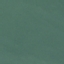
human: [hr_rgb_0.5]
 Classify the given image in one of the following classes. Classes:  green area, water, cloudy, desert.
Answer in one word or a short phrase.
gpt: water